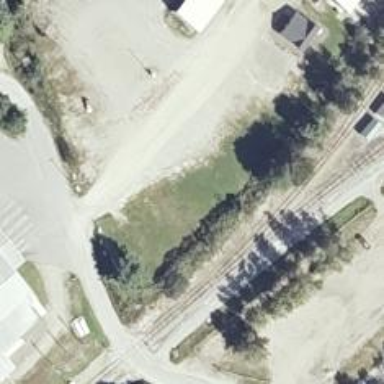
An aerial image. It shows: Junction on the railway.